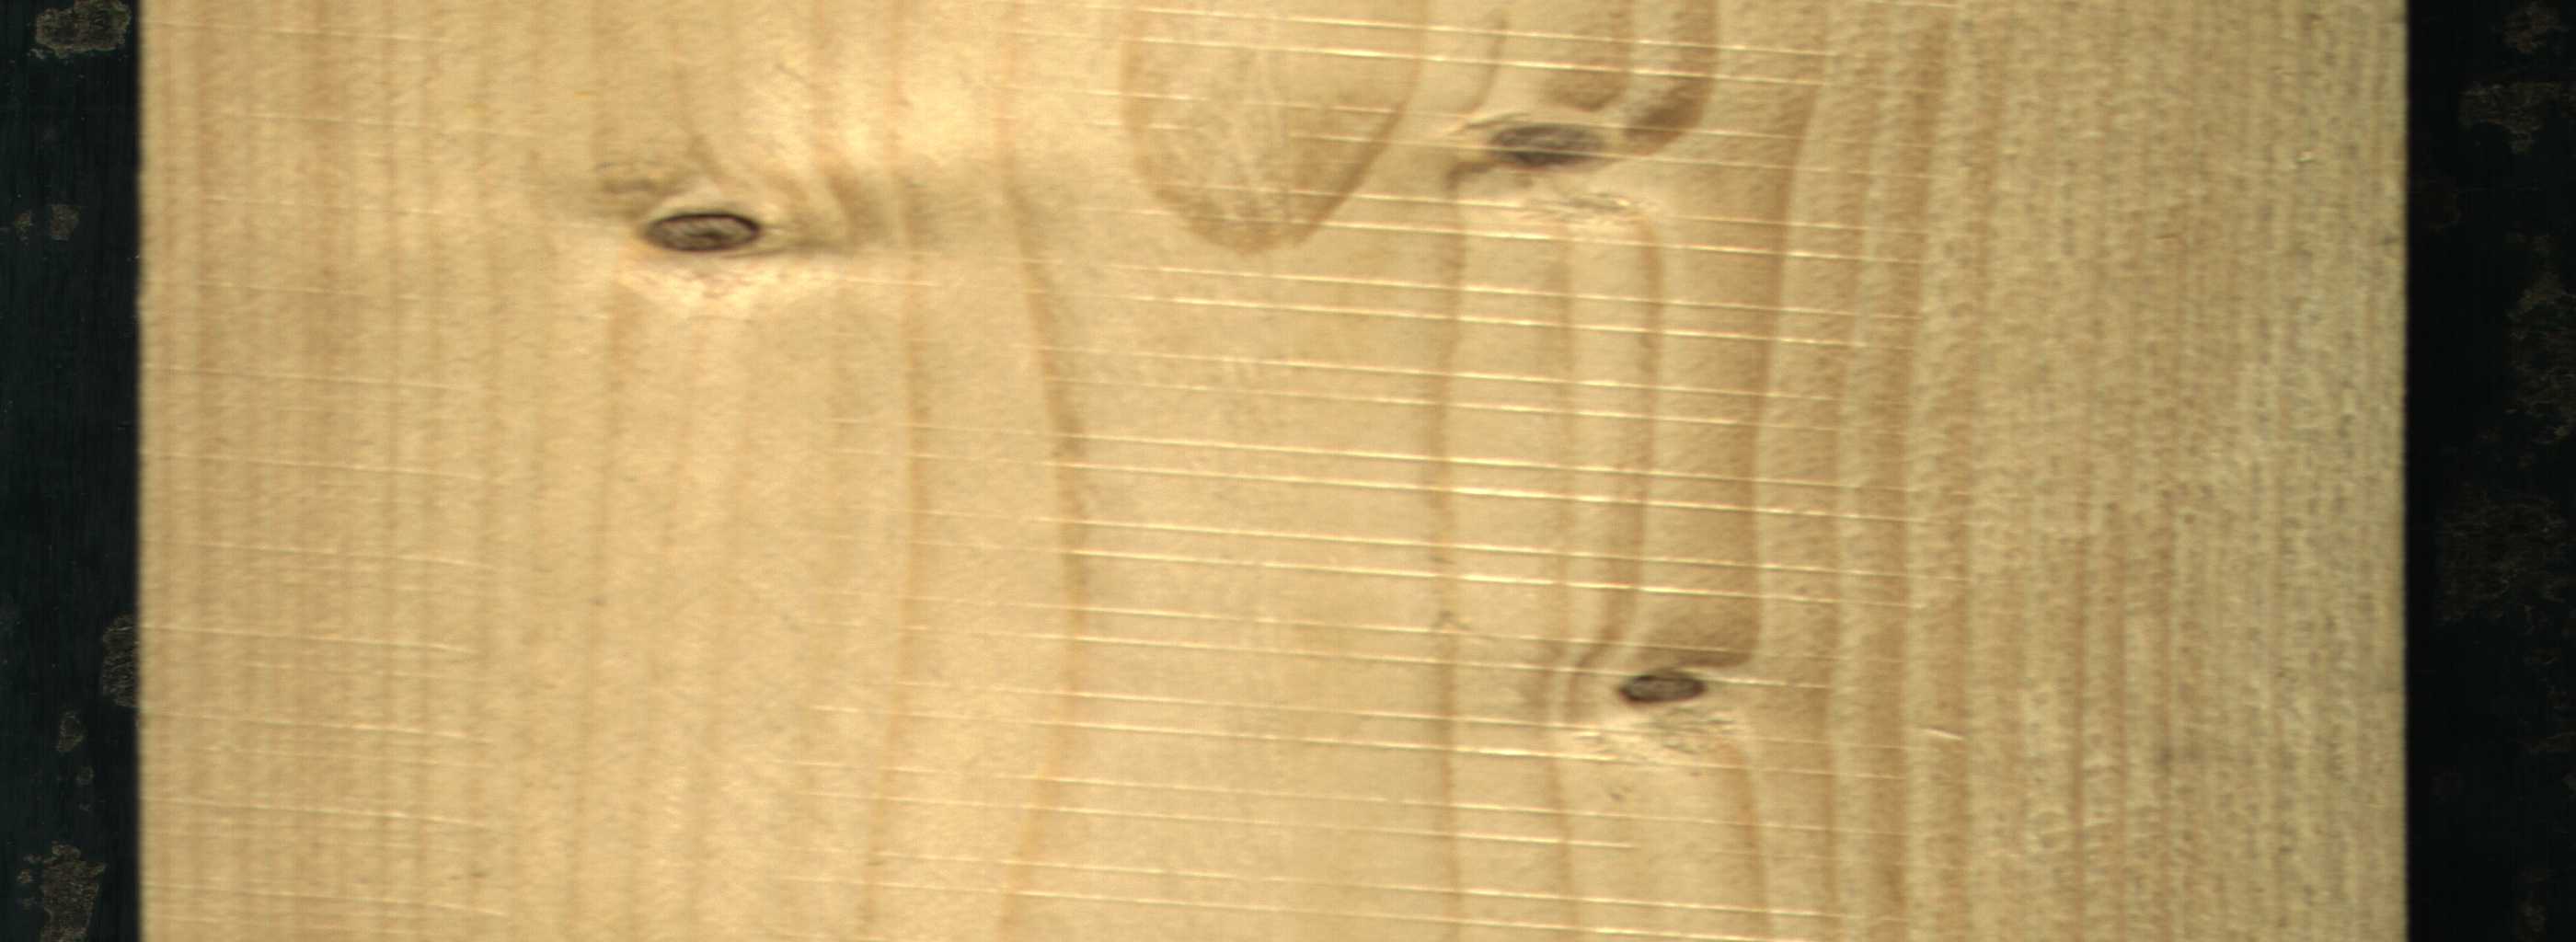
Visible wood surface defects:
Live_Knot
Live_Knot
Live_Knot